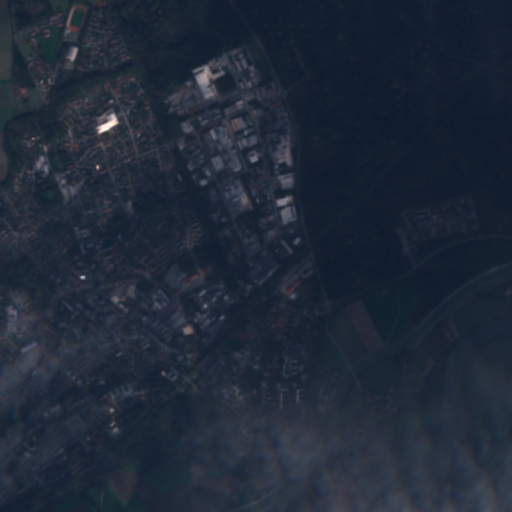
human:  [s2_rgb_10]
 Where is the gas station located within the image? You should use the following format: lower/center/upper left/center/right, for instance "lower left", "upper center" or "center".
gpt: The gas station is located in the center of the image.
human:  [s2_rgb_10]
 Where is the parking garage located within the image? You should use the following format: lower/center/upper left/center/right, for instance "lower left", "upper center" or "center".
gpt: The parking garage is located in the lower left of the image.
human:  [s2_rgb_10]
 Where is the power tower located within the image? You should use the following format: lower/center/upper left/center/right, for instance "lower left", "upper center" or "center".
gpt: The power tower is located in the lower left of the image.
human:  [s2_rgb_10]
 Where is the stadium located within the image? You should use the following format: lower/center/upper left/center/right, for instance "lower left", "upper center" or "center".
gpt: The stadium is located in the upper left of the image.
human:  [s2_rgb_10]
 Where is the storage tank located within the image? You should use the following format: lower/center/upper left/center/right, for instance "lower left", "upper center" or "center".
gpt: The storage tank is located in the center of the image.
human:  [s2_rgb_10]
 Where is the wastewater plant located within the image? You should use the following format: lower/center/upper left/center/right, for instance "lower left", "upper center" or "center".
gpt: The wastewater plant is located in the lower right of the image.
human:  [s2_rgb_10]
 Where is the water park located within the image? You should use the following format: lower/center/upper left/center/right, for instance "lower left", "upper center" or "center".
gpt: The water park is located in the lower left of the image.
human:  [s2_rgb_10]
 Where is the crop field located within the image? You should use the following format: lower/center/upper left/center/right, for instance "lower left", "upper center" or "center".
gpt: There is no crop field in the image.